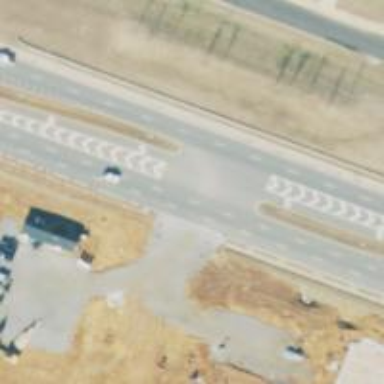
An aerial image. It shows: Trunk link highway.